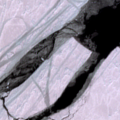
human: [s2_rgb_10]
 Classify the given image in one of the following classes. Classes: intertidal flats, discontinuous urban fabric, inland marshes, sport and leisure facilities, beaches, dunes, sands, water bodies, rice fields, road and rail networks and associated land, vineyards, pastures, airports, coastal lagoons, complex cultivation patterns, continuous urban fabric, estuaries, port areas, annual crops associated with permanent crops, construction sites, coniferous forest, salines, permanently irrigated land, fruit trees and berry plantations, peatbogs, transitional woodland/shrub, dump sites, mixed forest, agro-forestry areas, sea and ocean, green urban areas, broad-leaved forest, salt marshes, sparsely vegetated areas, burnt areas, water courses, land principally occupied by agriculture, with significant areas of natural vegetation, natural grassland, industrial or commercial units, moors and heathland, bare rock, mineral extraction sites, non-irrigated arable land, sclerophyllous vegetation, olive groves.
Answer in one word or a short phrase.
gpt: sea and ocean